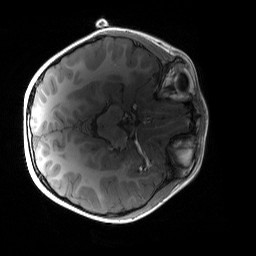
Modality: T1w
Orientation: axial
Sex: male
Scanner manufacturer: siemens
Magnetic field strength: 3 T
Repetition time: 1.9 s
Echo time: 0.00243 s